Question: I would like the date in the following format:
yyyy-mm-dd HH:mm:ss (2013-02-01 12:12:12)
This is how I'm trying:
'''
$('#start_date,#end_date, #date').datetimepicker({
dateFormat: 'yyyy-mm-dd',
timeFormat: 'HH:mm:ss',
onSelect: function(value){
alert(value);
}
});
'''
The problem is that onSelect i get: yyyyyyyy-mm-dd HH:mm:ss (20132013-02-01 12:12:12)

what am I doing wrong?
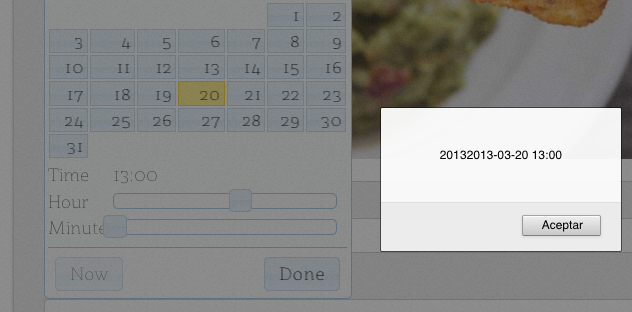
Answer: Try the following
'''
dateFormat: 'yy-mm-dd',
'''